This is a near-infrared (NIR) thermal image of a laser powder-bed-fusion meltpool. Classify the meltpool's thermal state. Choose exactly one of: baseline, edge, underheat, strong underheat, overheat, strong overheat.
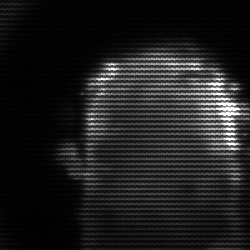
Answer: baseline